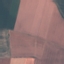
Land use / land cover: AnnualCrop